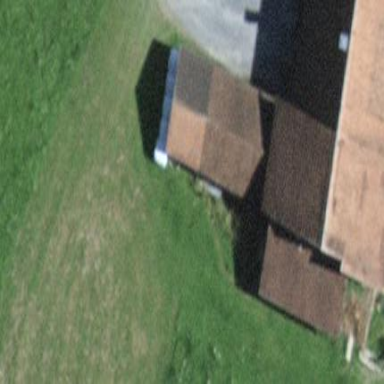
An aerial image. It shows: Building.